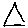
Label: triangle